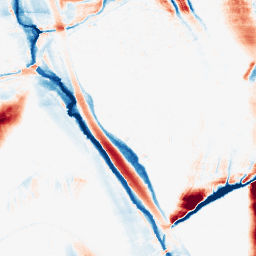
Category: morphological
Decomposition family: morphological_ellipse
Decomposition parameters: operation: average
width: 10
height: 50
Upsampling method: sinc_blackman
Upsampling parameters: scale: 2
kernel_size: 16
Upsampling scale: 2